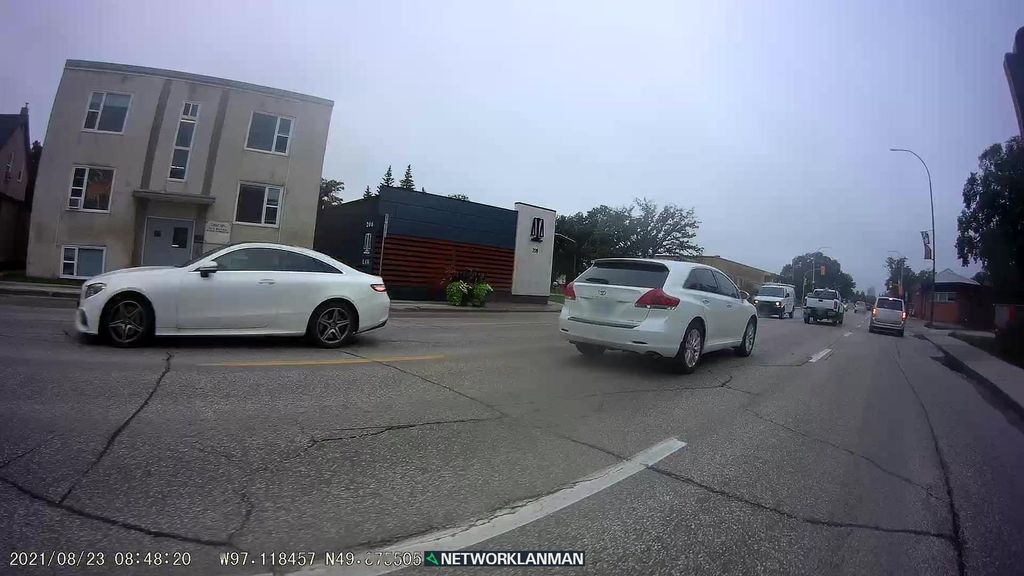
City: winnipeg